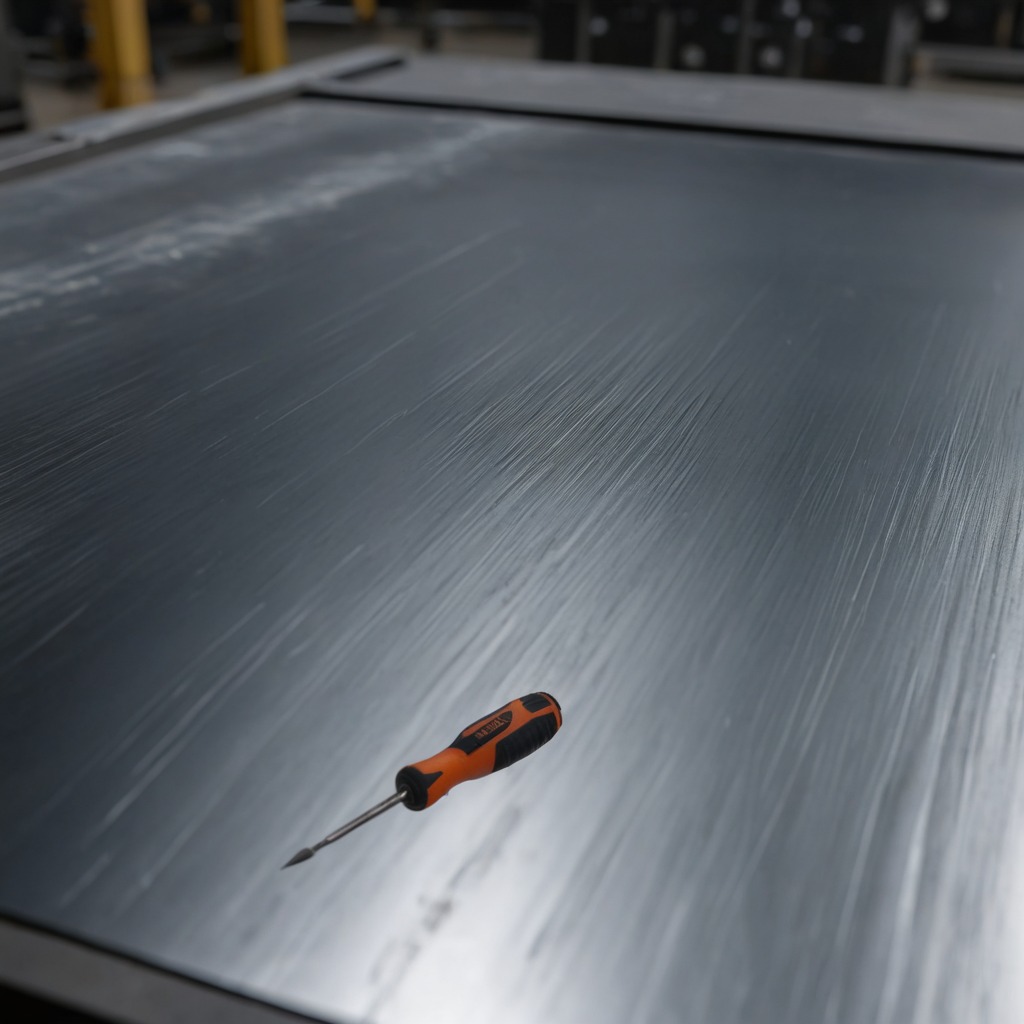
A screwdriver is lying on the cold steel table in a mining workshop.